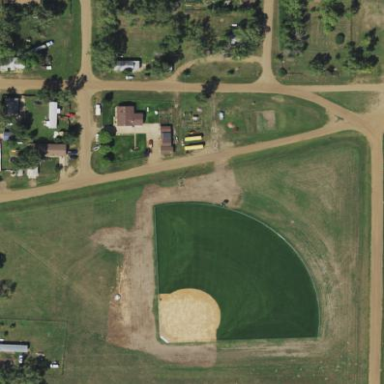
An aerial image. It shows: Baseball pitch for leisure land.